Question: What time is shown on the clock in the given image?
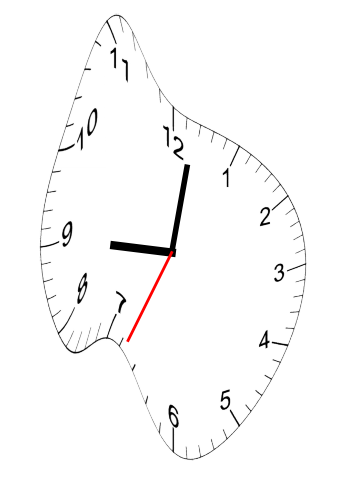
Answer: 09:01:34